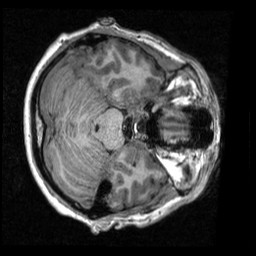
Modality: T1w
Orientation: axial
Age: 25
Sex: male
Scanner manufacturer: siemens
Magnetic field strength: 3 T
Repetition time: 2.3 s
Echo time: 0.00298 s